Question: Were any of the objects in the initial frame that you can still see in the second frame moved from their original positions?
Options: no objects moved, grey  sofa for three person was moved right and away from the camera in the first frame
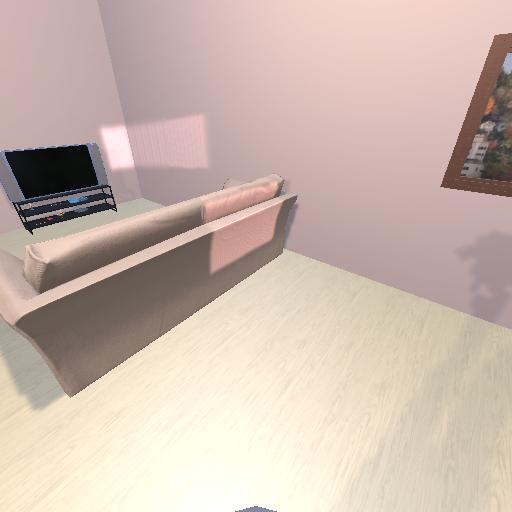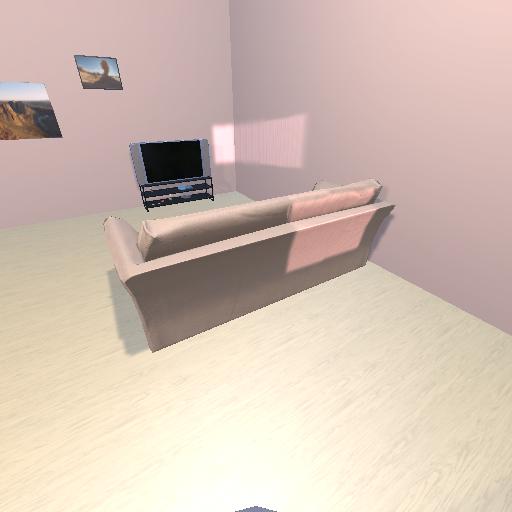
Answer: no objects moved